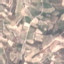
Land use / land cover class: PermanentCrop